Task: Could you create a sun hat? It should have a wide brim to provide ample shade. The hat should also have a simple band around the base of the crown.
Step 16:
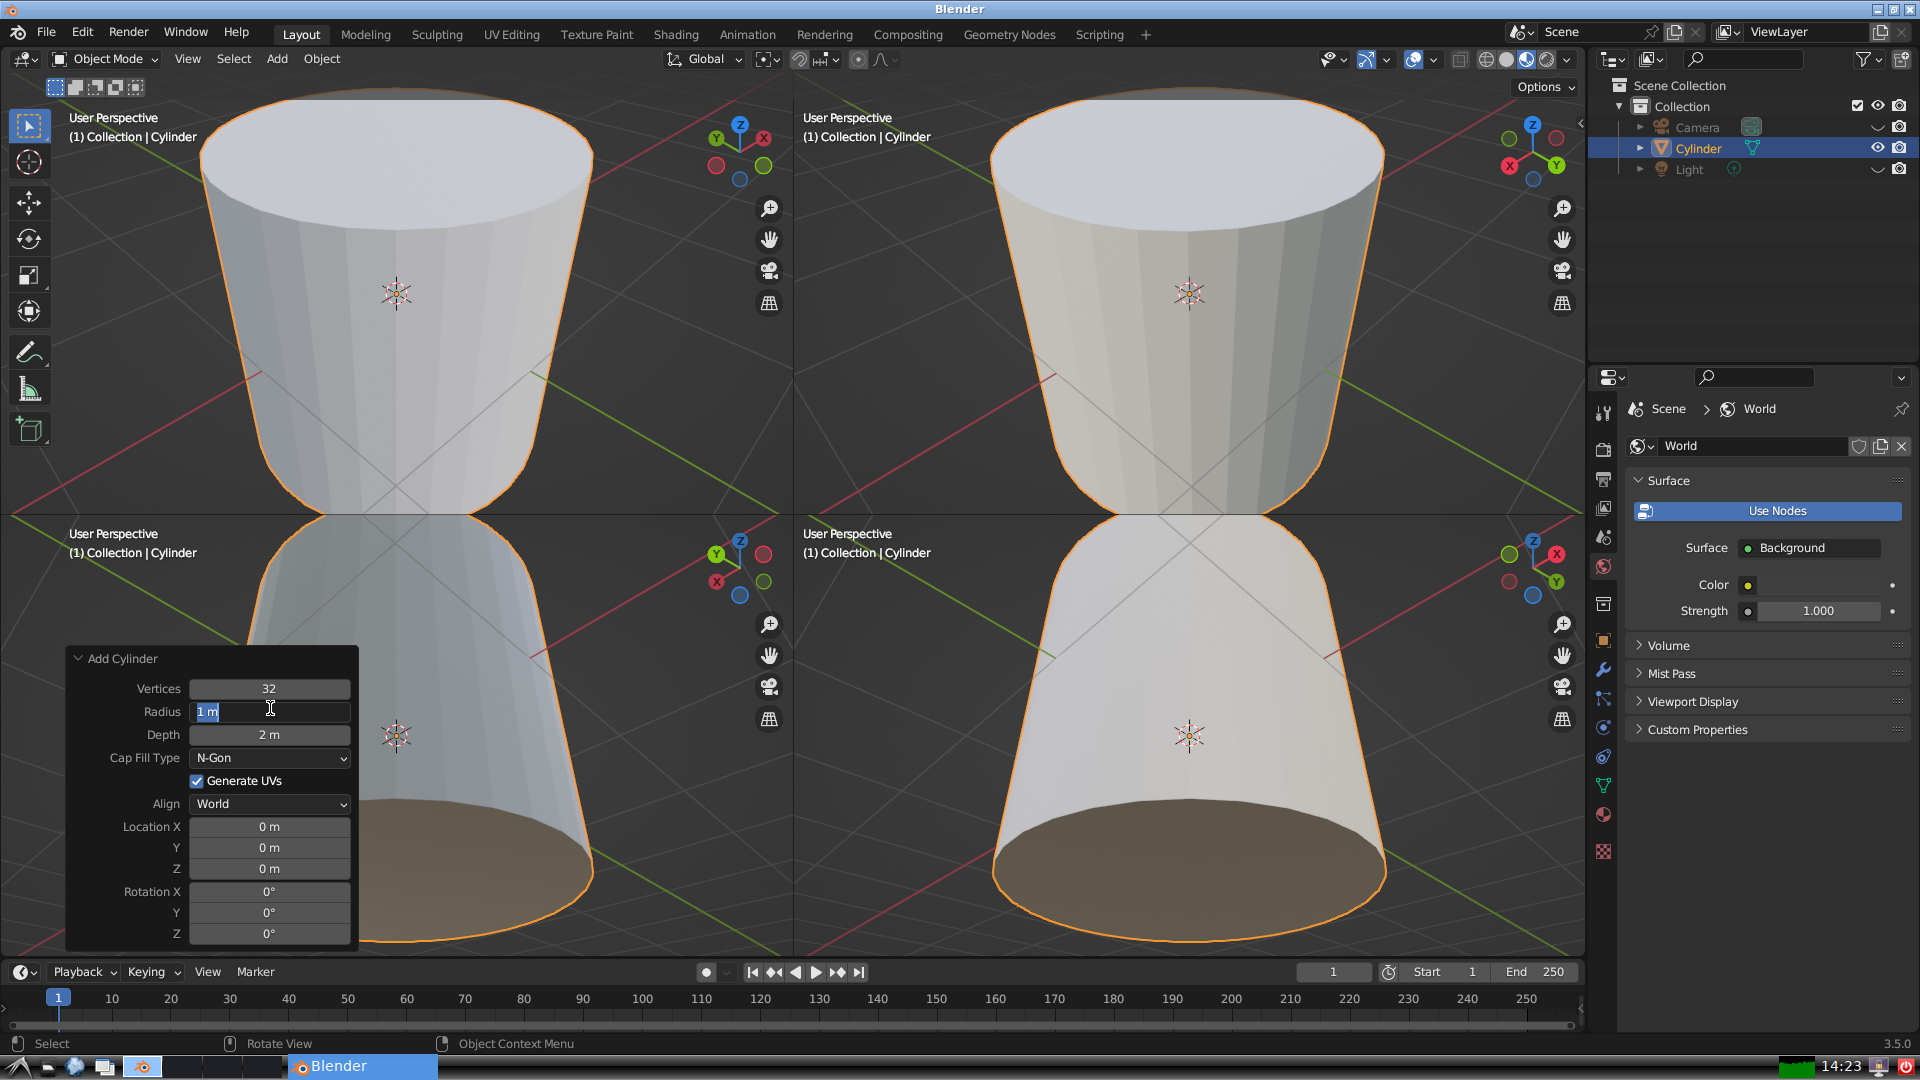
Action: input_text: 2.0